Brain MRI, t2w sequence, axial 2D slice.
Patient: age 35, sex F, weight 90 kg, height 1.9 m
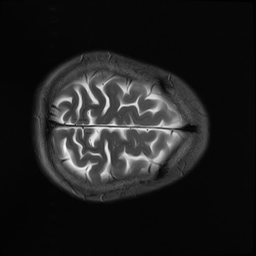